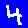
Digit: 4